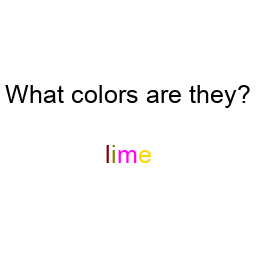
Color: maroon, olive, magenta, gold
Color name shown: lime
Background color: white
Question text color: black